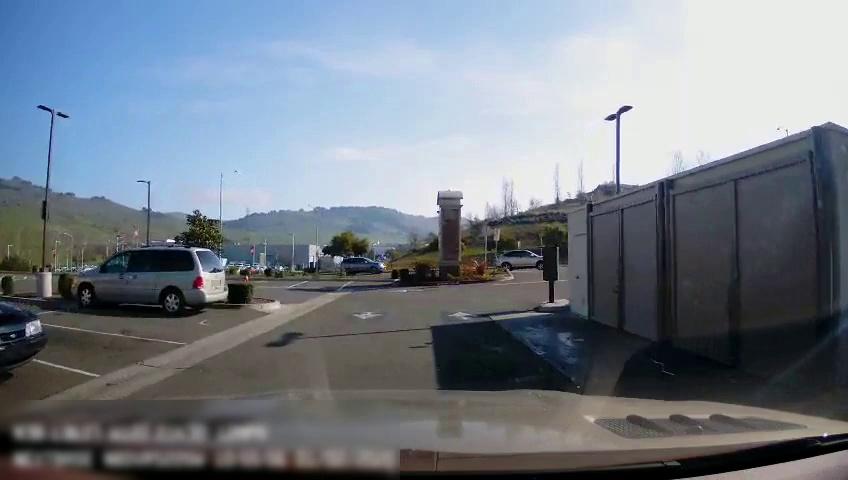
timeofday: Day
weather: Sunny
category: Drivable Space
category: Vehicles | Car
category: Vehicles | Van
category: Vehicles | SUV
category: Vehicles | SUV